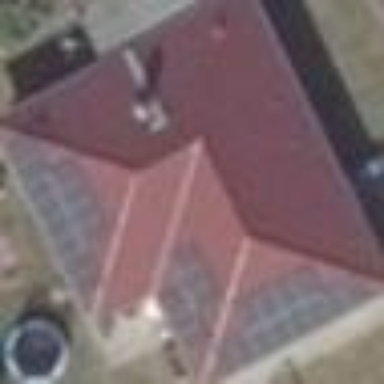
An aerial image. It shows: House with hipped roof.